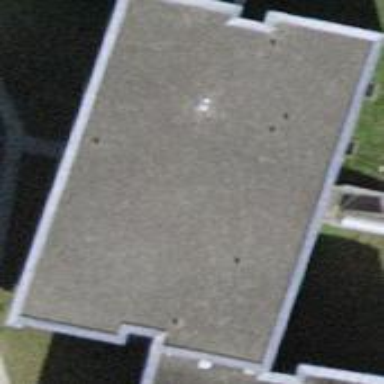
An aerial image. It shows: Flat roofed apartments building.